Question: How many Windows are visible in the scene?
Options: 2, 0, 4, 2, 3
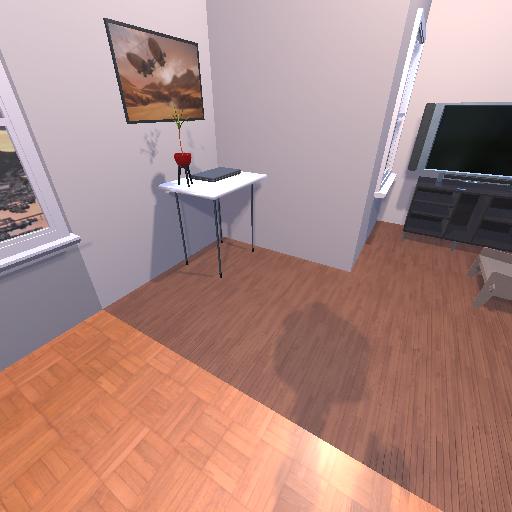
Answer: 2